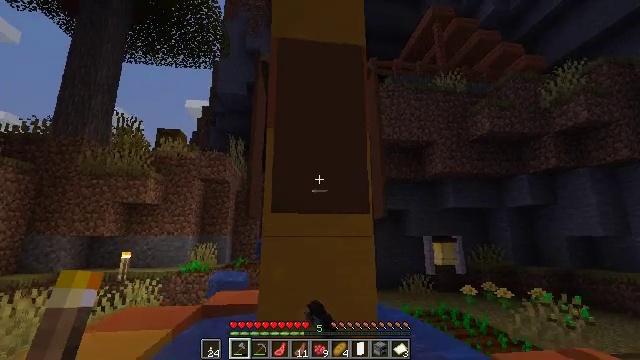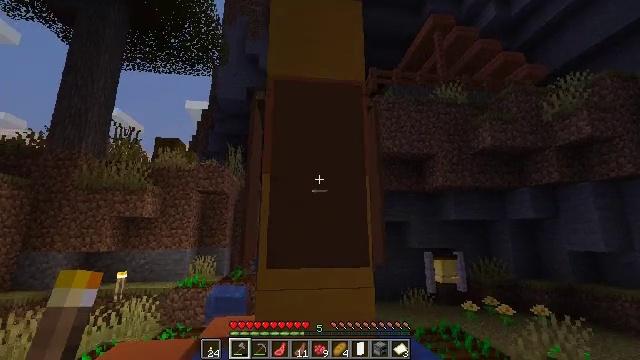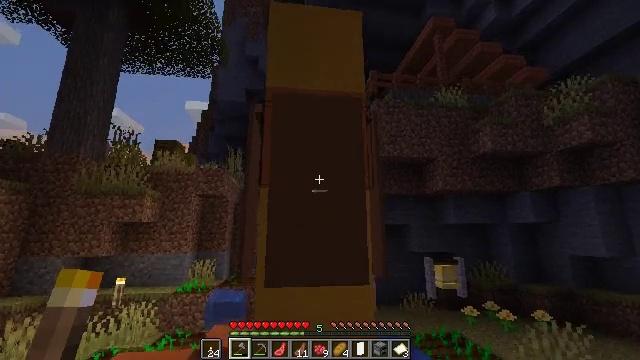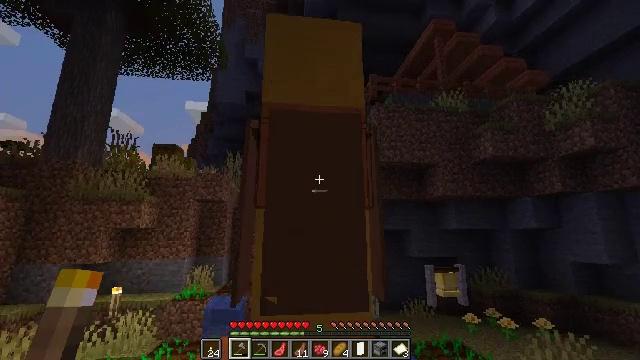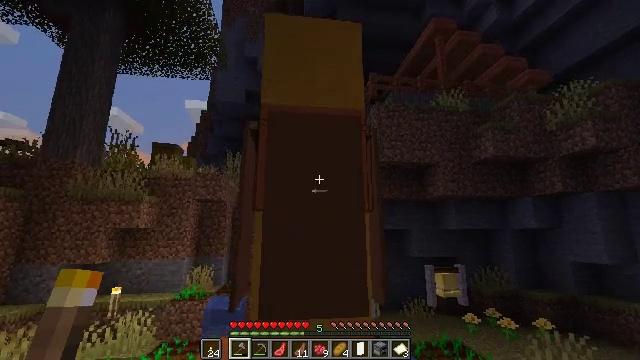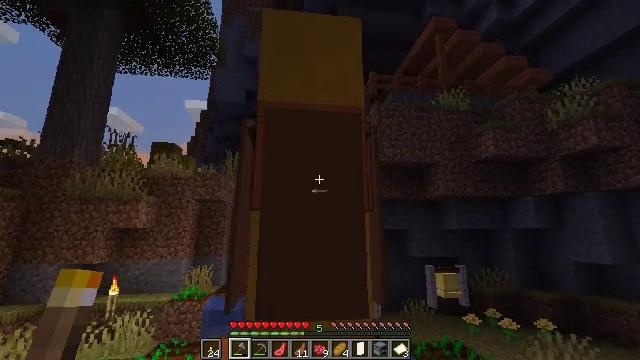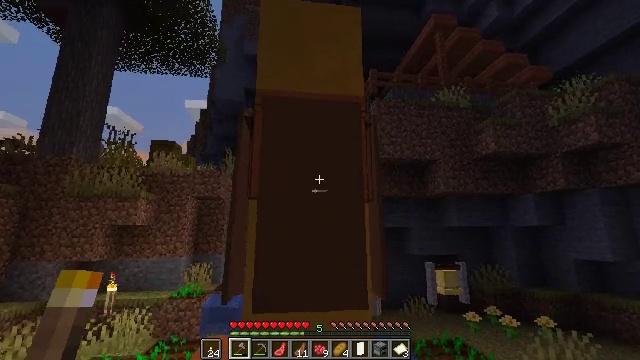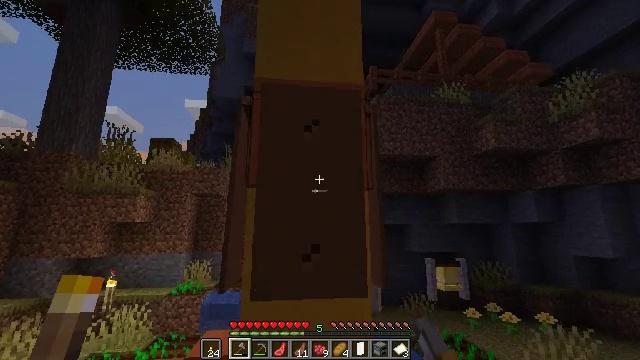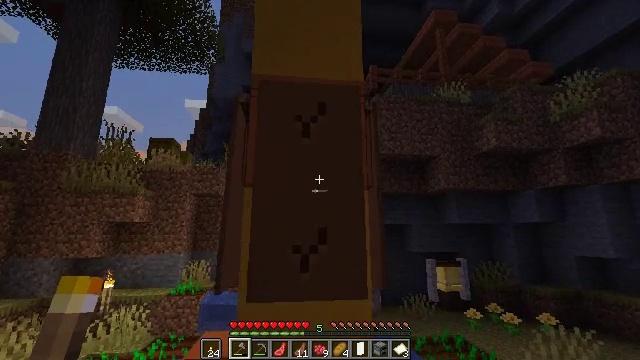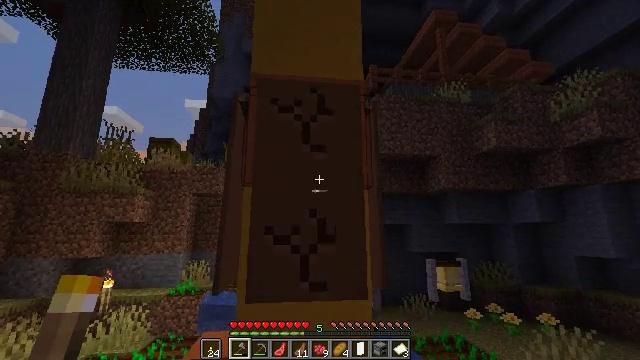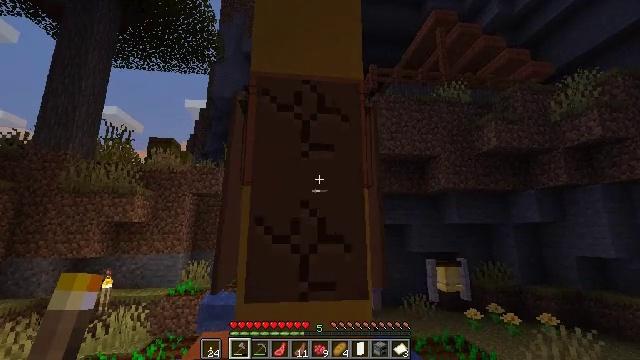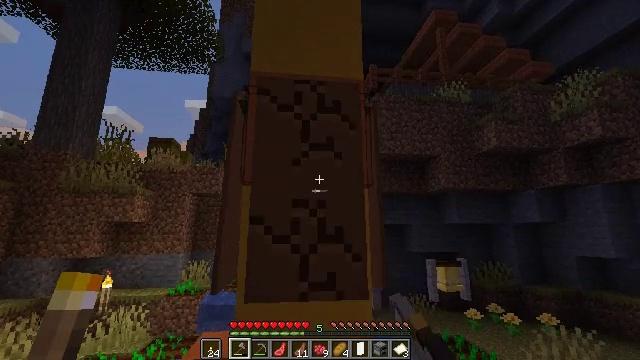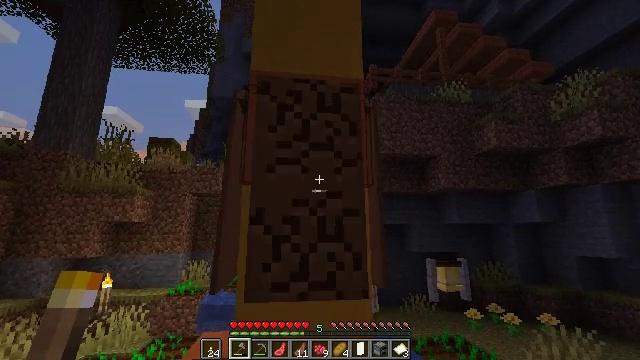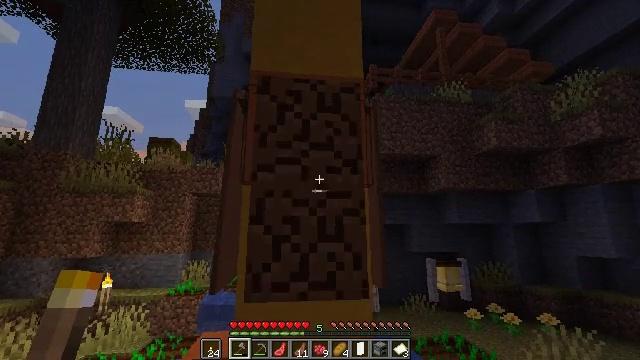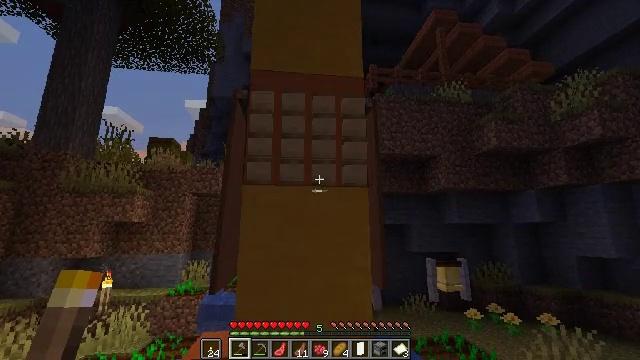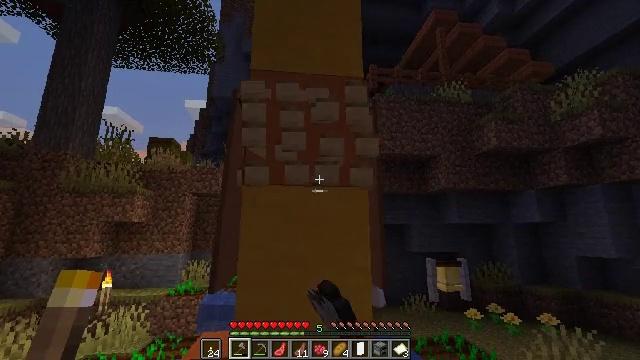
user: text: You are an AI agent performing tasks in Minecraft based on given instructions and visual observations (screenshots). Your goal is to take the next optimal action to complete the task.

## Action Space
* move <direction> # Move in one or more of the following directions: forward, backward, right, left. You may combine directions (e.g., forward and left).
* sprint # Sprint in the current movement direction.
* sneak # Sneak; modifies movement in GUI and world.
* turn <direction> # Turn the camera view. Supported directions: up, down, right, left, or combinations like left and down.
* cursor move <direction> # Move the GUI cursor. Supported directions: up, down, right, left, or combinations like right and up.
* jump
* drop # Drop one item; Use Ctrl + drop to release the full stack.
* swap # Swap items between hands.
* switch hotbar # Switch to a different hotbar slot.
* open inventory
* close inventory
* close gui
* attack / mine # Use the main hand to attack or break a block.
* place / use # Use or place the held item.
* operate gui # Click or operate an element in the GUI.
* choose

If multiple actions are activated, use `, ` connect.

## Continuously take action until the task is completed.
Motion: motion action
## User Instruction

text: Retrieve the brown wall banner from the wall.
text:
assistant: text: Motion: move forward, jump
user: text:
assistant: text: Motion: move forward, jump
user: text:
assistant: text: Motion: move forward, jump
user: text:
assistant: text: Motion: move forward, jump
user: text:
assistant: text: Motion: no_op
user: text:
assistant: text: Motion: attack / mine
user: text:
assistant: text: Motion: attack / mine
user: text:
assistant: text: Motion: attack / mine
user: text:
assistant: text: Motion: attack / mine
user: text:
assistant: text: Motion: attack / mine
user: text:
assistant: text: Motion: attack / mine
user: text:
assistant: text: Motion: attack / mine
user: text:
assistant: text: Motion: attack / mine
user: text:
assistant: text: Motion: attack / mine
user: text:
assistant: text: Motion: attack / mine
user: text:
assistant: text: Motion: attack / mine
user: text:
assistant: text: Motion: no_op
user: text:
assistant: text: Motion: move forward
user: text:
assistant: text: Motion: no_op